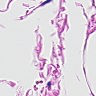
Metastatic tissue present: no